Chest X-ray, AP view. Patient: 58 years old, sex F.
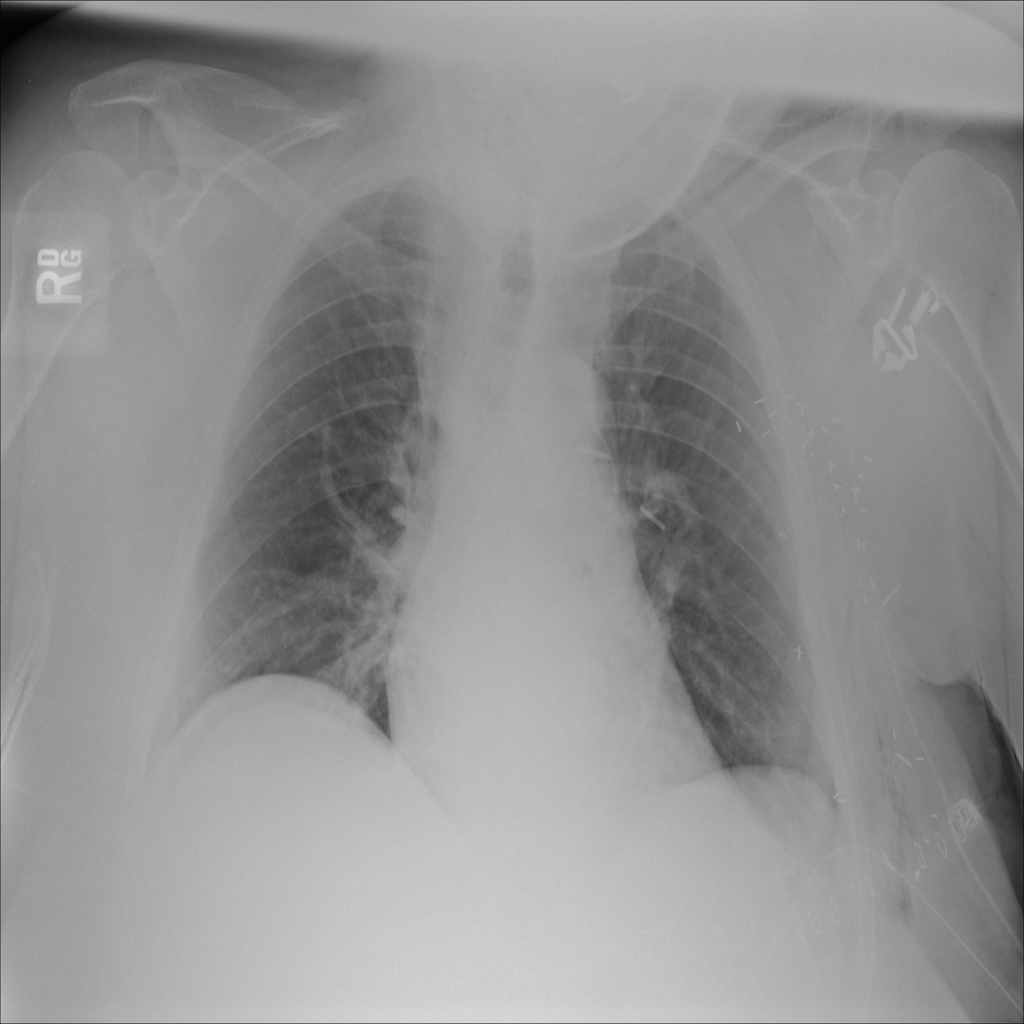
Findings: Atelectasis